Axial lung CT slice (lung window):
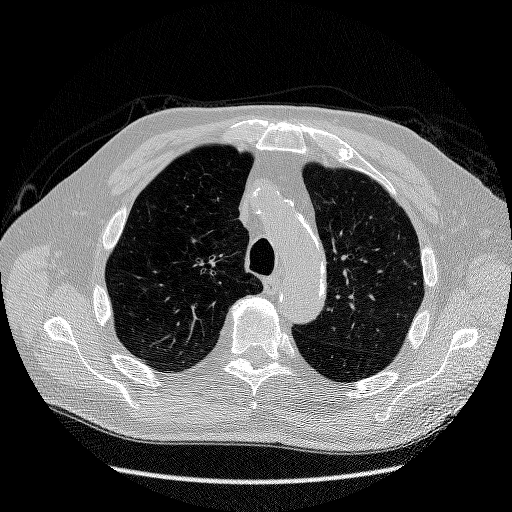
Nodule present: no